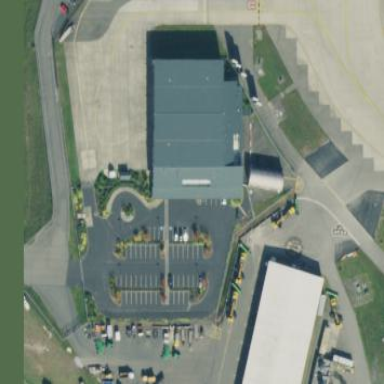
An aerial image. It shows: Hangar at the airport.